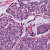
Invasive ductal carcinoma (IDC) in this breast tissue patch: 1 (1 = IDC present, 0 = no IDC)